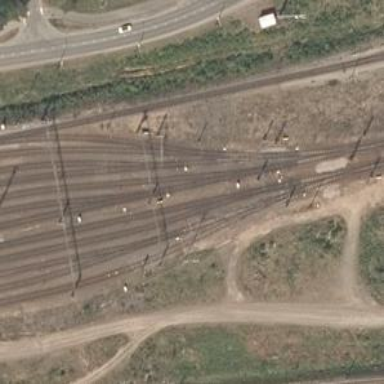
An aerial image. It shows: Railway signal.